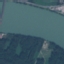
Land use / land cover class: River